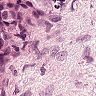
Metastatic tissue present: yes